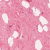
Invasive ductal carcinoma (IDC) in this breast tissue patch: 0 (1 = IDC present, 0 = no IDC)